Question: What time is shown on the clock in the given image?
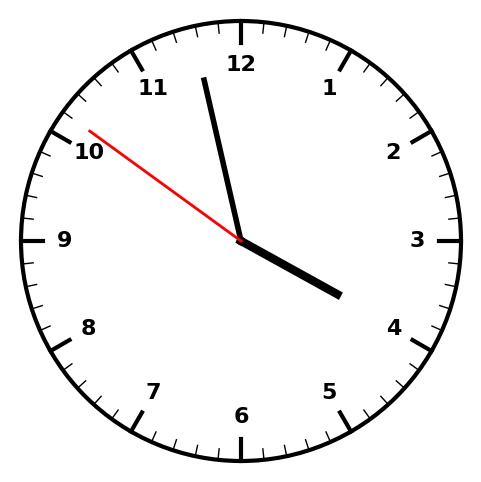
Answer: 03:57:51